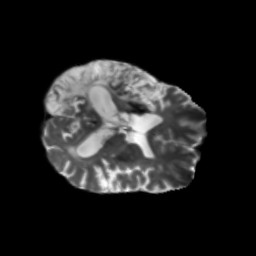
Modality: T2w
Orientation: axial
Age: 67
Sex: male
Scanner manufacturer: siemens
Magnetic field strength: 3 T
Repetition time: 5.25 s
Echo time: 0.08 s